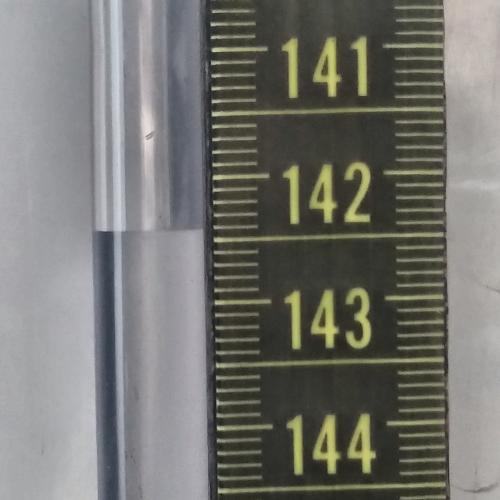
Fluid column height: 142.4 cm